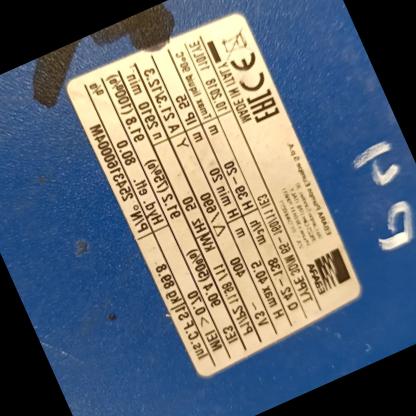
Klasa: tabliczka-znamionowa